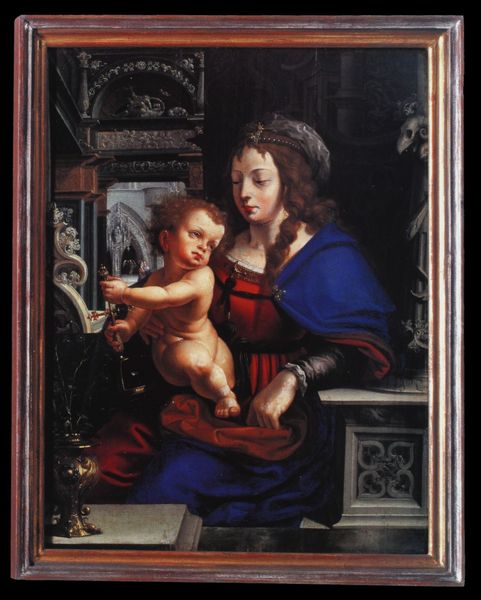
Titel: Madonna mit Kind
Künstler: Jan Gossaert
Institution: Brixen, Diözesanmuseum
Schlagwörter: blau, dunkel, gemälde, nackt, schatten, frau, grau, hintergrund, kleid, raum, schwarz, stuhl, zimmer, rot, haube, malerei, rahmen, hände, spiegel, öl, kirche, gewand, haare, mantel, sessel, kind, mutter, lippen, traurig, sitz, zöpfe, baby, thron, spielen, zopf, stuck, truhe, knabe, kreuz, nakt, kleinkind, jesus, müde, fröhlich, gothik, maria, madonna, kraftlos, madoon, unwohlsein, babyy